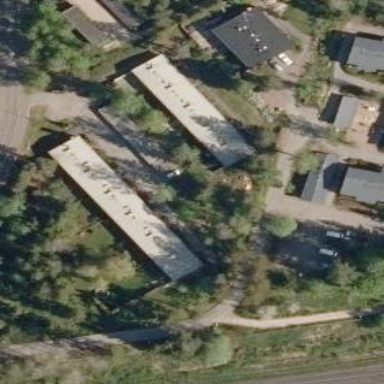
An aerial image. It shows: Terrace building.